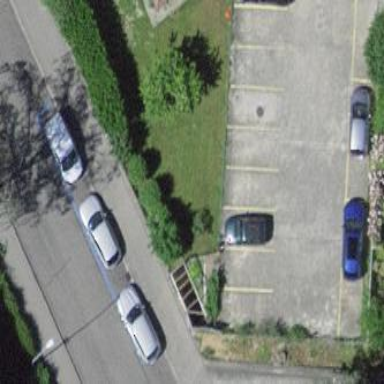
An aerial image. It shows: Parking area surfaced with concrete plates.